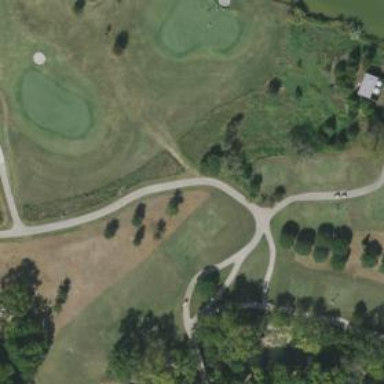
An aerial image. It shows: Path designated for golf carts.